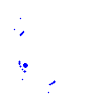
Particle: pion